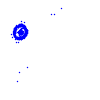
Particle: pion